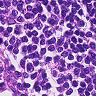
Metastatic tissue present: no